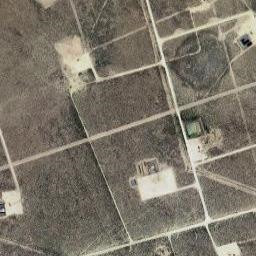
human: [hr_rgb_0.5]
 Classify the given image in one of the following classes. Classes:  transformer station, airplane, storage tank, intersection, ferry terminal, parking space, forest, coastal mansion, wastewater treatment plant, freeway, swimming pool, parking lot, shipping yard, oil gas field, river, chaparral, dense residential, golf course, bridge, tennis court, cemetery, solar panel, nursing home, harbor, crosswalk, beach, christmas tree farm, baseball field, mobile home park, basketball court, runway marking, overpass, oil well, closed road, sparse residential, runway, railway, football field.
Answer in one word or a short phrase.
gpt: oil gas field